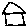
Label: house